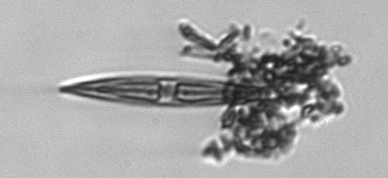
Label: Pleurosigma